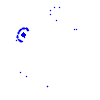
Particle: pion